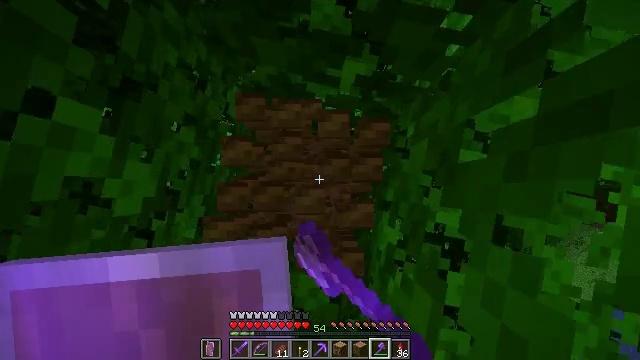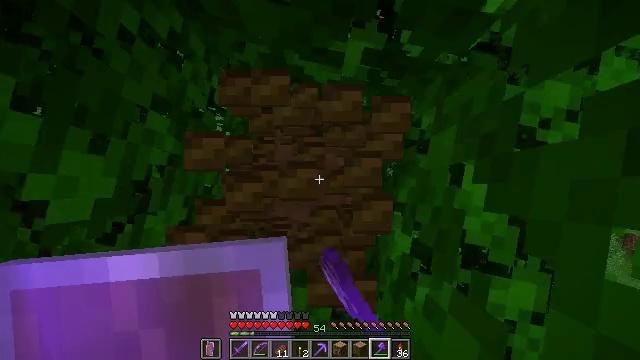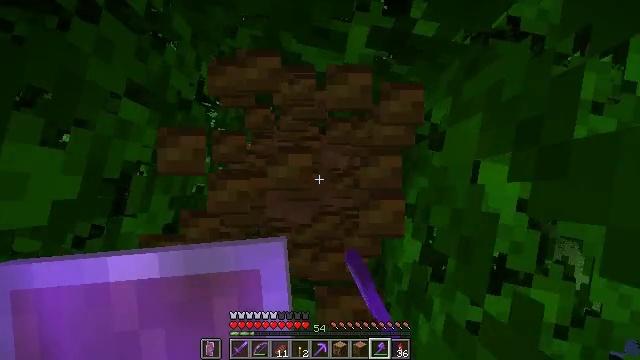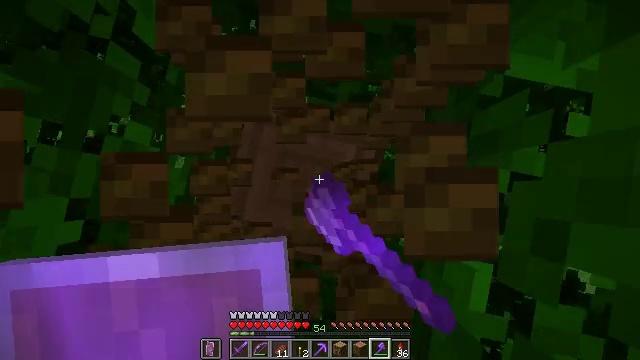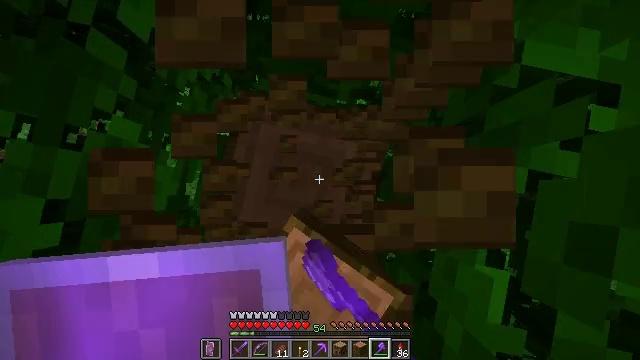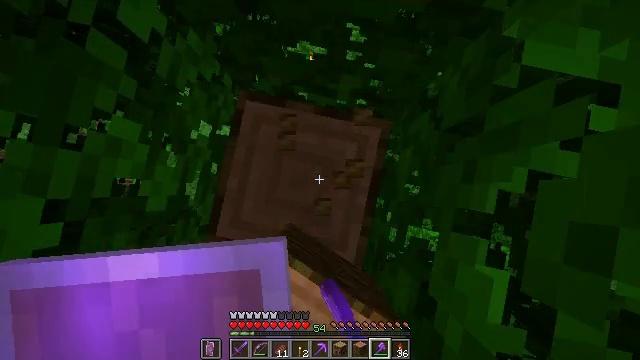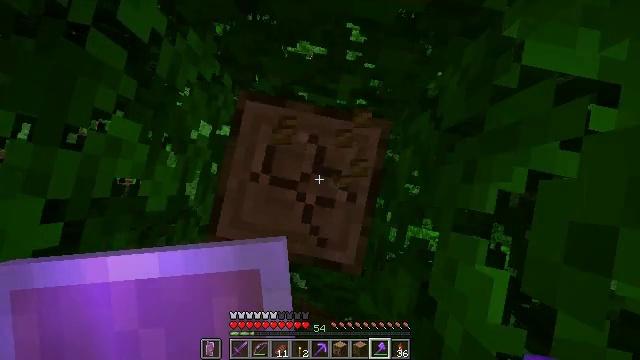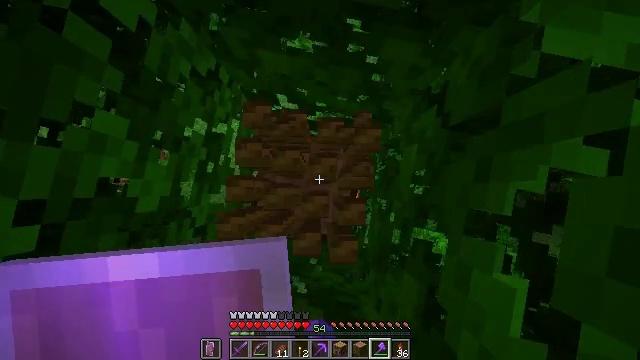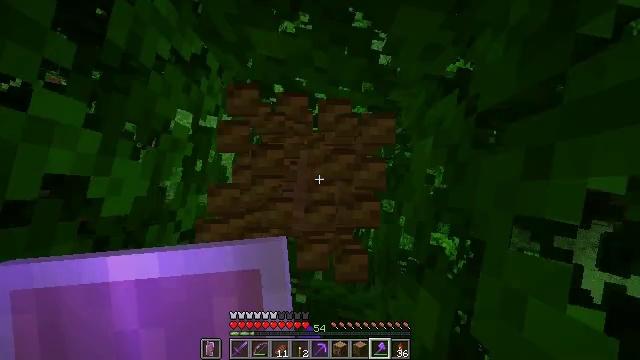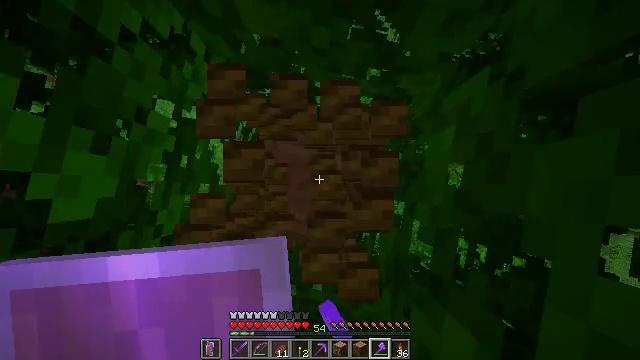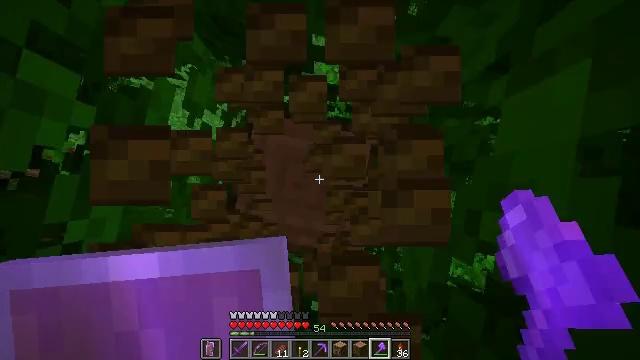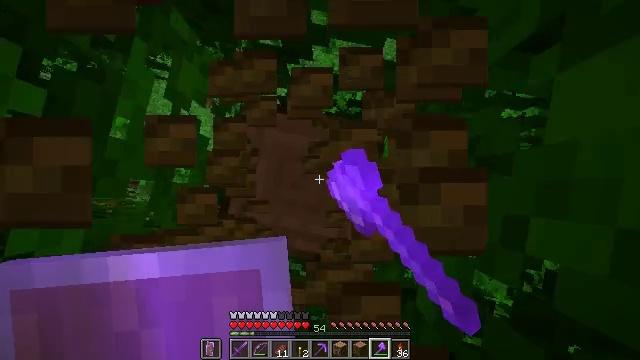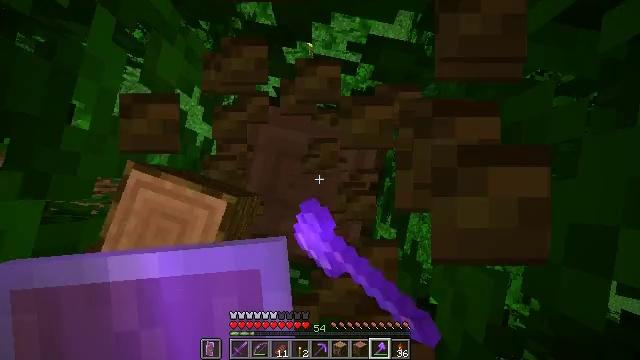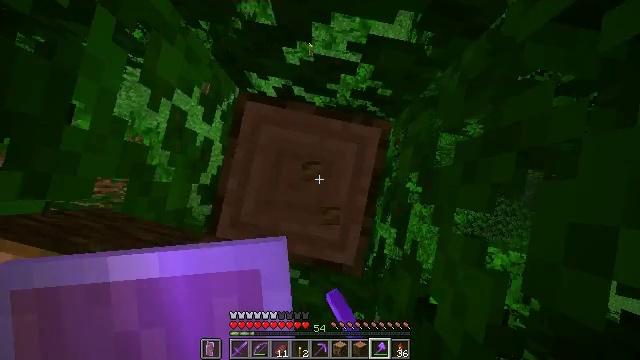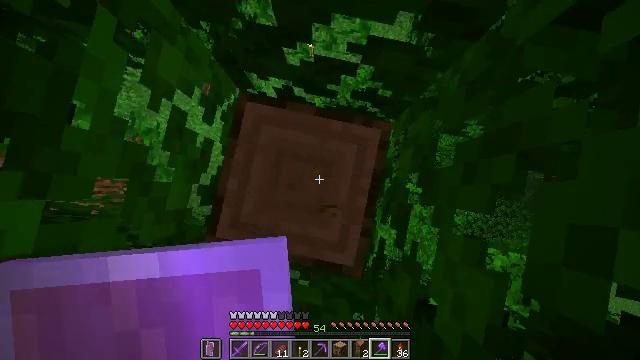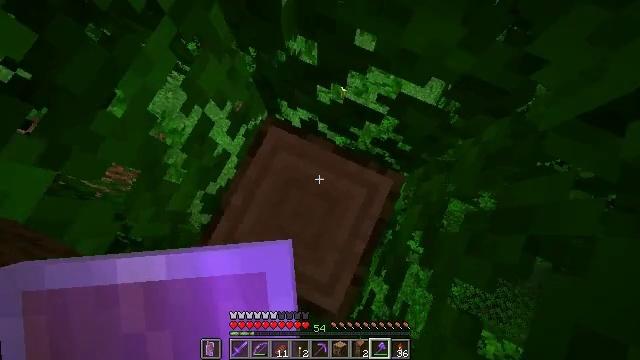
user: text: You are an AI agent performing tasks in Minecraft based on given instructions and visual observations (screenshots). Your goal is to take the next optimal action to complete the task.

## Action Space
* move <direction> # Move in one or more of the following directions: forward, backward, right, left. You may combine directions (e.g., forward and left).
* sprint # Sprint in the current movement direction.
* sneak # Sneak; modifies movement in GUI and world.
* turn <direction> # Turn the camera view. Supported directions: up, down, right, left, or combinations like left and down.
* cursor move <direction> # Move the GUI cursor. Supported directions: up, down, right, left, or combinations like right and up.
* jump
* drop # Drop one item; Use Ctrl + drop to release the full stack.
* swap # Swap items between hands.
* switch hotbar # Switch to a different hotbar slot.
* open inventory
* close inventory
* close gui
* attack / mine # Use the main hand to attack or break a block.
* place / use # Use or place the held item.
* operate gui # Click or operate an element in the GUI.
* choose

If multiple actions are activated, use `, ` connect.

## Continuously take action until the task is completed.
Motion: motion action
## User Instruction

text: Break the jungle log to gather wood.
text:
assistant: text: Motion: attack / mine
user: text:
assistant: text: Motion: attack / mine
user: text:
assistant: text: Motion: attack / mine
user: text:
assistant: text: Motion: attack / mine
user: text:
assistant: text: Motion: attack / mine
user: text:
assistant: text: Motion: attack / mine
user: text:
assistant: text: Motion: attack / mine
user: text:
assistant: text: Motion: attack / mine
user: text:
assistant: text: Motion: attack / mine
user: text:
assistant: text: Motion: attack / mine
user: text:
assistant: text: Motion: no_op
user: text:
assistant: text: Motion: no_op
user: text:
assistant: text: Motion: no_op
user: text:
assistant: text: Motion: no_op
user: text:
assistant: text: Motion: turn left and up
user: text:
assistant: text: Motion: turn left and up
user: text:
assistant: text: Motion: no_op
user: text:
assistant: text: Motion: no_op
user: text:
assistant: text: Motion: no_op
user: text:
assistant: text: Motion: turn right and down
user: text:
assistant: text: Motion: turn down
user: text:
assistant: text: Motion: attack / mine
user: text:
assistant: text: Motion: attack / mine
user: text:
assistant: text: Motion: attack / mine
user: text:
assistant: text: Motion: attack / mine
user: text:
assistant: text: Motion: attack / mine
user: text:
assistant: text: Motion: attack / mine
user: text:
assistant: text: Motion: attack / mine
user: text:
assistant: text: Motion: attack / mine
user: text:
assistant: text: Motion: attack / mine